Field crop: maize
Growth stage: 1
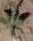
Species: atriplex